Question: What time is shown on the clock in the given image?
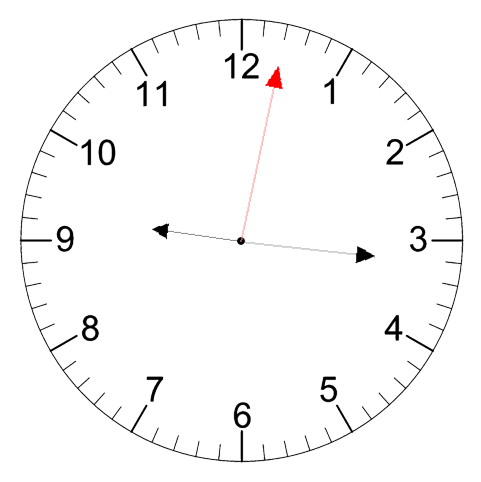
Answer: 09:16:02